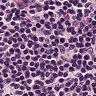
Metastatic tissue present: no